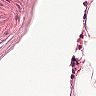
Metastatic tissue present: no